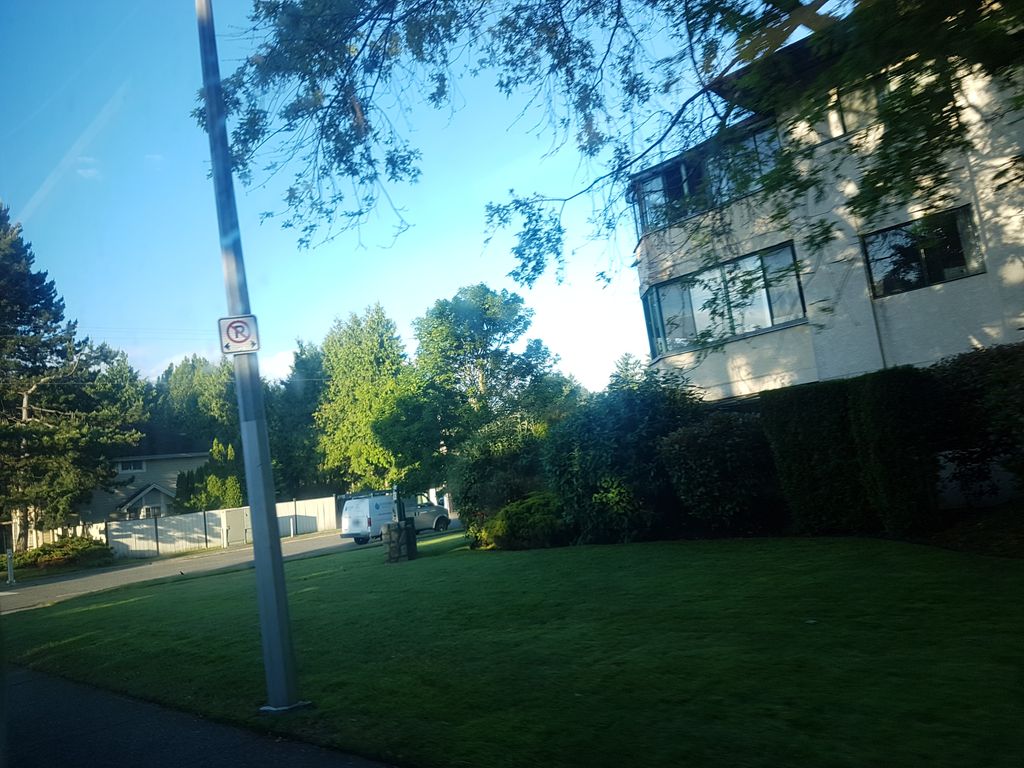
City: victoria